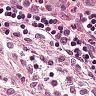
Metastatic tissue present: no